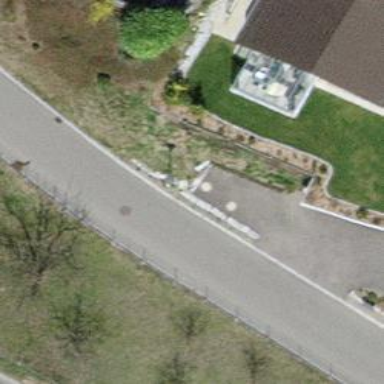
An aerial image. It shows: Residential road with asphalt surface and no sidewalks.